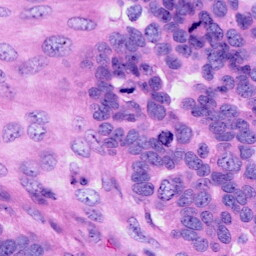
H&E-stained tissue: Ovarian